Question: related <URL>
I am looking at google's <URL> to display come code I have written in Mathematica inside a web page.
Mathematica is not supported language. So, even thought I can do the following
'''
<pre class="prettyprint linenums">
Manipulate[
tick;
Module[{a1, a2, a3, v1, v2, v3, h1, a1d, a2d, a3d, z},
]
</pre>
'''
and that works in terms of showing the line numbers, but the syntax highlighting used is off and not correct for the language I am using, since it is not supported of course which I understand.
I'd be happy just to list the code, using the 'nocode' class, without having the highlighting, but I like to also be able to get line numbers. So, I tried this:
'''
<pre class="prettyprint linenums">
<span class="nocode"> <!-- also tried <span class="nocode linenums"--->
Manipulate[
tick;
Module[{a1, a2, a3, v1, v2, v3, h1, a1d, a2d, a3d, z},
</span>
</pre>
'''
but the lines numbers do not show inside the 'nocode' class.
Is there a way to modify 'prettify.js' and make it also show the line numbers for nocode? I will mainly be using it to list the code, but need to see line numbers.
Here is a complete MWE
'''
<!DOCTYPE HTML>
<html lang="en">
<head>
<meta charset="UTF-8"/>
<script src="https://google-code-prettify.googlecode.com/svn/loader/run_prettify.js"></script>
</head>
<body onload="prettyPrint()">
<pre class="prettyprint linenums">
<span class="nocode linenums">
Manipulate[
tick;
Module[{a1, a2, a3, v1, v2, v3, h1, a1d, a2d, a3d, z},
Which[state == "init" || state2 == "on",
state2 = "off";
If[state == "init", state = "paused"];
state == "running" || state == "step",
If[currentTime > maxTime, currentTime = 0]
];
]
</span>
</pre>
</body>
</html>
'''
thanks to Gaby, it is working now. Here is the final result

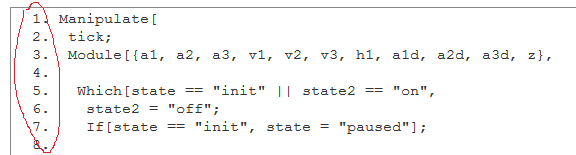
Answer: Put the 'nocode' class on the 'pre' element..
'''
<pre class="prettyprint linenums nocode">
'''
<URL>
---
To show all numbers () you will have to override the CSS
Add
'''
ol.linenums{
counter-reset:linenumber;
}
ol.linenums li{
list-style-type:none;
counter-increment:linenumber;
}
ol.linenums li:before{
content: counter(linenumber);
float:left;
margin-left:-4em;
text-align:right;
width:3em;
}
'''
<URL>